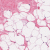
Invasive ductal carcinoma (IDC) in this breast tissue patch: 0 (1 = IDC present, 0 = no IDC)